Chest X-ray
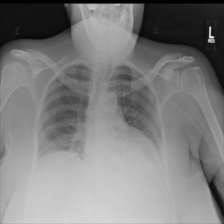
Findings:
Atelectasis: positive
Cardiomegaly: negative
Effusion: negative
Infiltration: negative
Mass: negative
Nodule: negative
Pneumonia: negative
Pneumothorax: negative
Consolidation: negative
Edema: negative
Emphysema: negative
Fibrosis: negative
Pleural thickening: negative
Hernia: negative